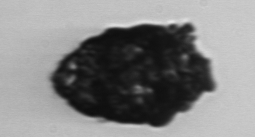
Label: Stenosemella_pacifica